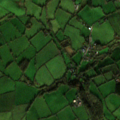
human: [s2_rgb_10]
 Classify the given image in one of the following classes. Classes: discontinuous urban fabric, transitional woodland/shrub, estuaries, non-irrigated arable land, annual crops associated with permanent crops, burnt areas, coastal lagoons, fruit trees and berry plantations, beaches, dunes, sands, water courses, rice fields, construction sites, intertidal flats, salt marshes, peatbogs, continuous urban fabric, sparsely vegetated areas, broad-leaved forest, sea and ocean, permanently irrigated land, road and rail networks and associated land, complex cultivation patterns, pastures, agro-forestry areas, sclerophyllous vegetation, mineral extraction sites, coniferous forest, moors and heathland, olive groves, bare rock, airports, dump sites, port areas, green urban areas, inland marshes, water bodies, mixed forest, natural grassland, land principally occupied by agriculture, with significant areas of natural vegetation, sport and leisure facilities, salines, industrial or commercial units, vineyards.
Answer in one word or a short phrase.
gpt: pastures, coniferous forest